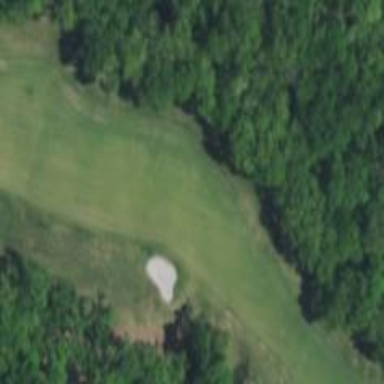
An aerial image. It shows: Golf fairway surrounded by grass.